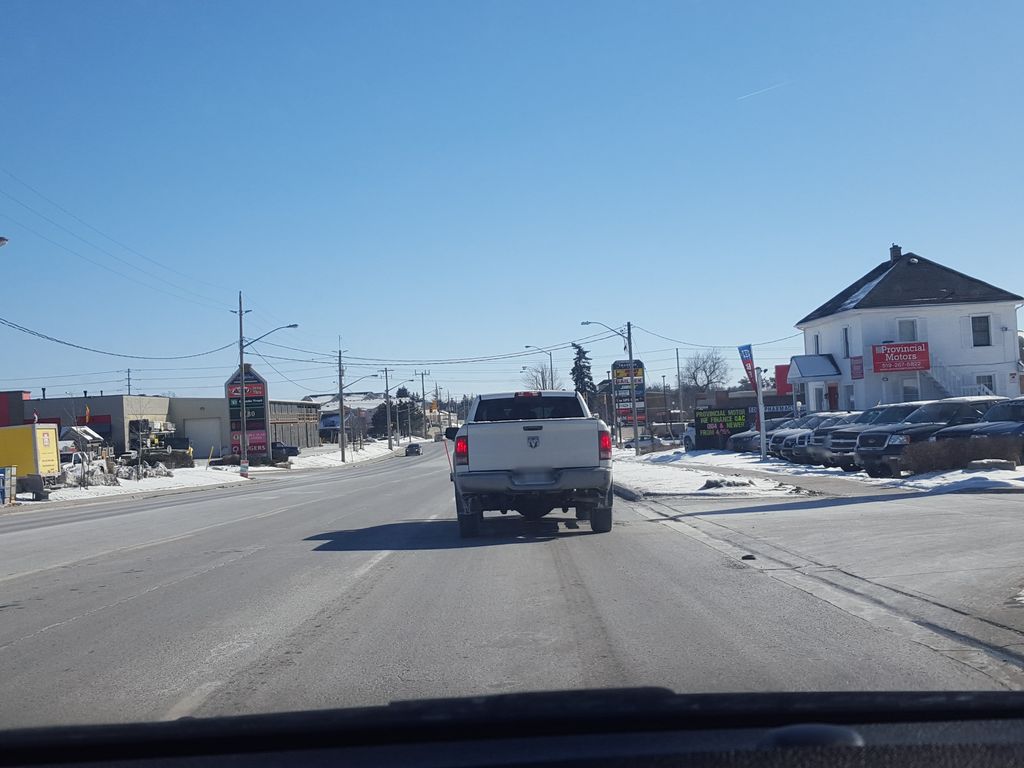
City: kitchener-waterloo